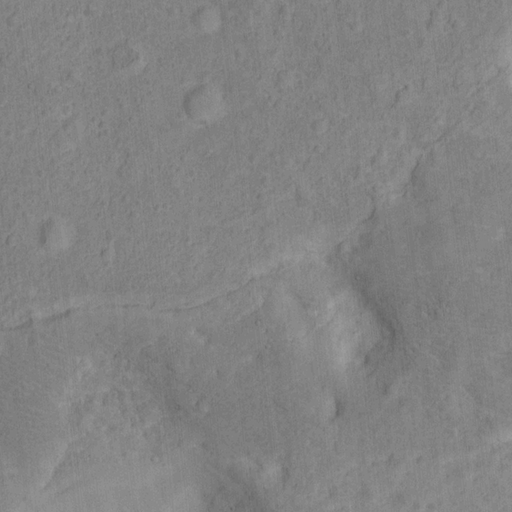
Classes present: Background